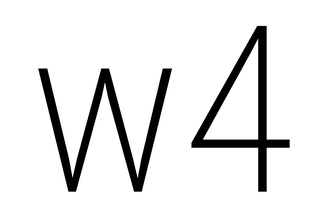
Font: Roboto_Condensed_ExtraLight